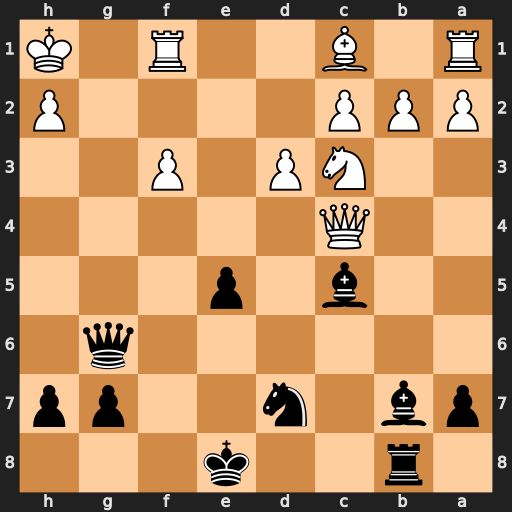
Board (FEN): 1r2k3/pb1n2pp/6q1/2b1p3/2Q5/2NP1P2/PPP4P/R1B2R1K
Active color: b
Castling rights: -
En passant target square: -
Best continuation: Bxf3+ Rxf3 Qg1#